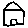
Label: house